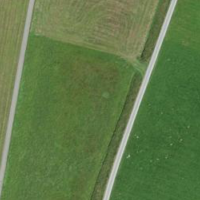
EUNIS habitat code: 52
Species observed at this site:
Cardamine pratensis